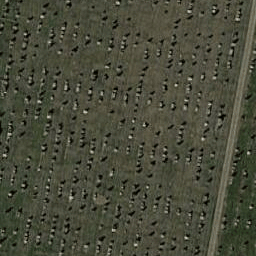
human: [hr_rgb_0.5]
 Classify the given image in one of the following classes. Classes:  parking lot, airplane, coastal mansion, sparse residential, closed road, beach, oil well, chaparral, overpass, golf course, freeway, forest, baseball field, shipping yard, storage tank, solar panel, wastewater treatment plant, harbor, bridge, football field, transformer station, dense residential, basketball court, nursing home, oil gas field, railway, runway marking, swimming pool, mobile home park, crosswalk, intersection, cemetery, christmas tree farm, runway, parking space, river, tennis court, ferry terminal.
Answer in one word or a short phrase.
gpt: cemetery